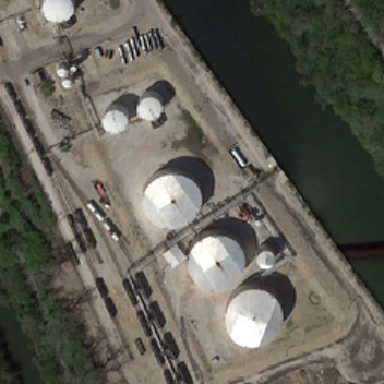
There are woods and building squares on both sides of the river .